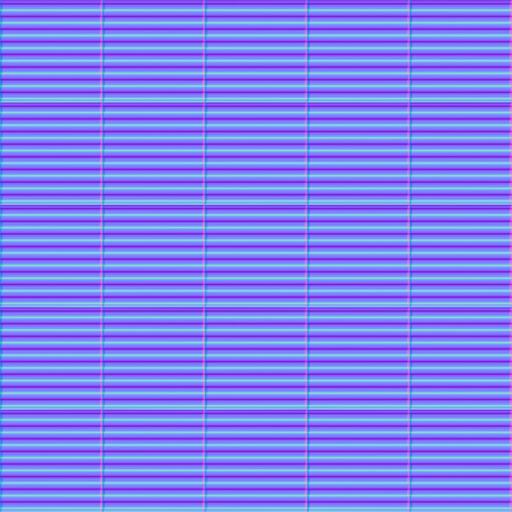
blind pavement paving platform tactile train yellow